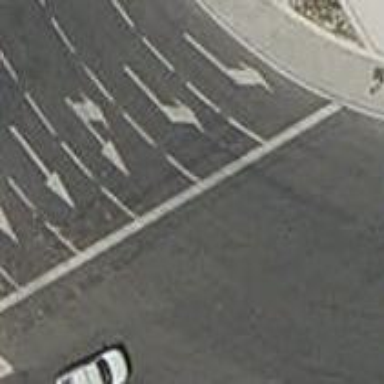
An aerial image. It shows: Road with traffic signals.